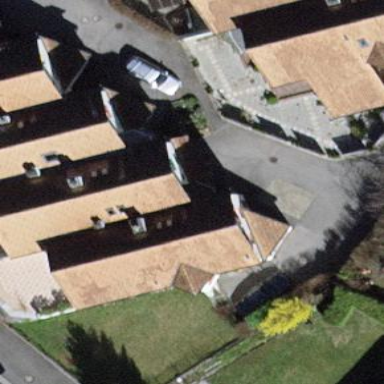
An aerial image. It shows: Semidetached house.